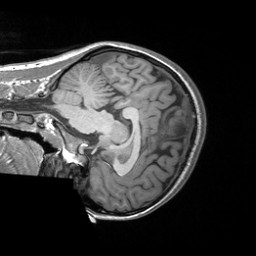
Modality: T1w
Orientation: sagittal
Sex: female
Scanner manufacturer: siemens
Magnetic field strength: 3 T
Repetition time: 1.9 s
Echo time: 0.00252 s